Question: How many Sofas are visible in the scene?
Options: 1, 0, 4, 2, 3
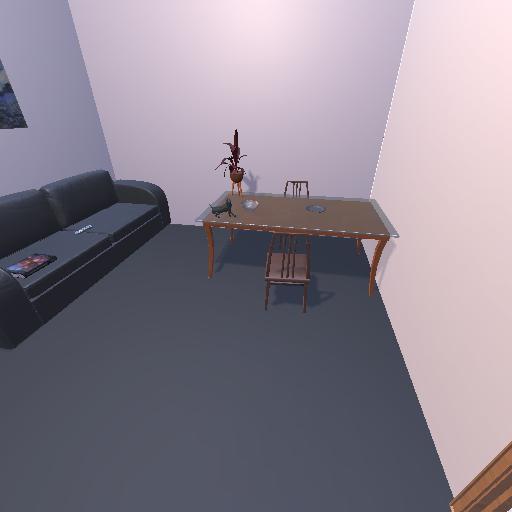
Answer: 1